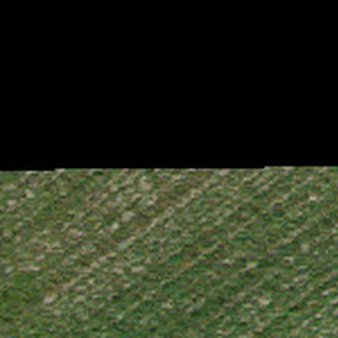
Label: other